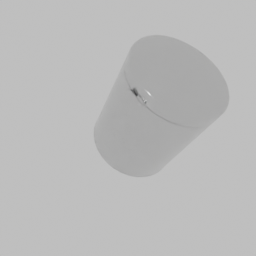
Label: tools